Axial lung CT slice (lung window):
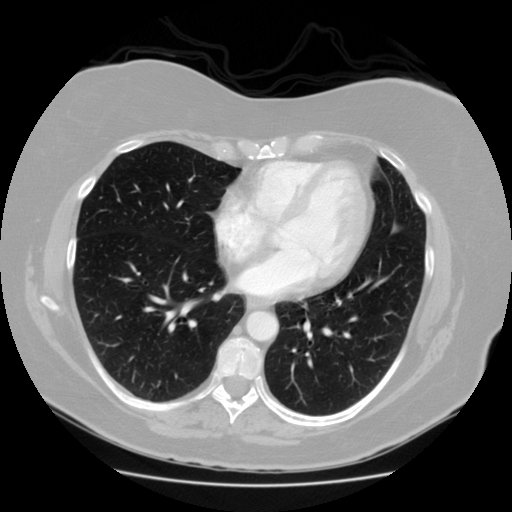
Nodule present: no